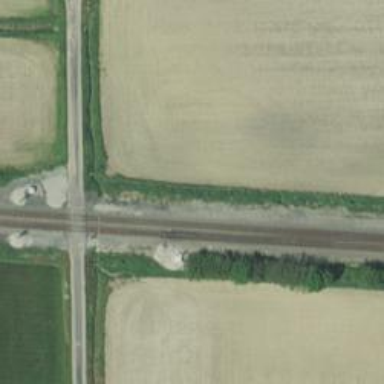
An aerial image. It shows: Railroad crossover.